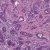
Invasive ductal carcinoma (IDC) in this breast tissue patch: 1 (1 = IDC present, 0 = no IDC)